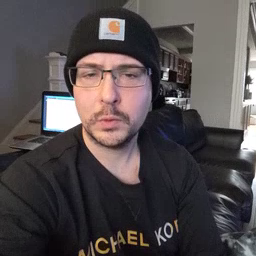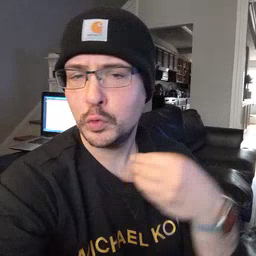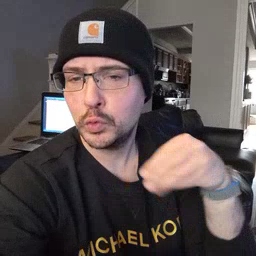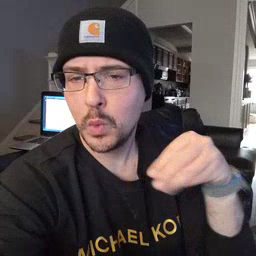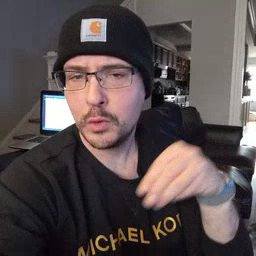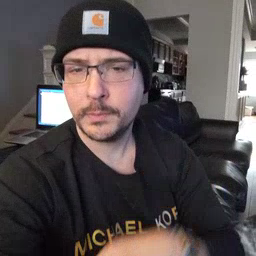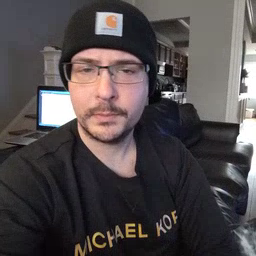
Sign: store